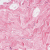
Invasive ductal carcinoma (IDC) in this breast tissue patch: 0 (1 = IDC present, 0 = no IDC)